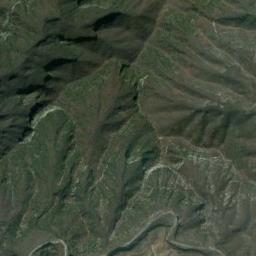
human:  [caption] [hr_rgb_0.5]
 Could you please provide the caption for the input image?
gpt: The mountain is full of green plants with lines of bare land .

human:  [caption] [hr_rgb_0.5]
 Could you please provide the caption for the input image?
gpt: This mountain is completely covered by vegetation .

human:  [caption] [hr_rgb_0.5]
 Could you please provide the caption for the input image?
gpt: The mountains are winding and undulating .

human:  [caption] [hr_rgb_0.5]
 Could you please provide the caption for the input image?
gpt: There are some ridges on the green mountain .

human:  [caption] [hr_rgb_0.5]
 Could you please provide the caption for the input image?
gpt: The folded mountain consists of some ridges and valleys and is covered with some vegetation .